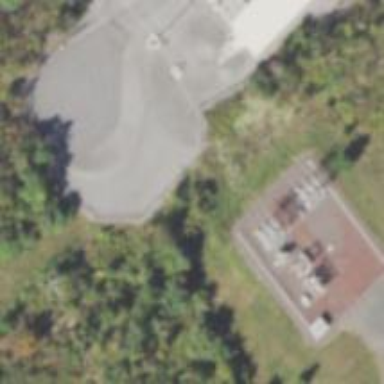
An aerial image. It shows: Power substation.